Question: The typeface my client wants to use is "Courier". Courier is not installed on every computer or smartphone. When it's not there, it falls back to "Courier New". "Courier New" is a thinner typeface than "Courier" and I want the look of the page to be as consistent as possible across different OS and browsers. So I figured: if "Courier" is not installed, why not use "Courier New Bold"? See the image below:

After creating this image I got even more confused. I added some more font names to my font-family declaration in th css, to cover how the font ("Courier New Bold", that is) could be called on different OS. This is the new declaration:
'''
font-family: Courier, CourierNewPS-BoldMT, 'Courier New Bold', 'Courier New Fett', monospace;
'''
Now comes the weird part: on Chrome in Windows XP, the text is stoll rendered as thin as before. And it's the same with Mobile Safari.
What I suspect is this: both Chrome (WinXP) and Mobile Safari only check the first font I declared. They see it's "Courier". They do not have "Courier" installed so they serve "Courier New". They do not take into account the other fonts I declared in the CSS.
Sorry for this lengthy post.
You can find <URL>.
I've read about '-webkit-font-smoothing: antialiased;' and added it to the CSS but this does not solve the problem. The text still looks much thinner on Windows and iOS.
<URL> explains how Courier is displayed as Courier New on iOS and why it sucks. I'm not sure if newer versions of iOS still behave the same, though.
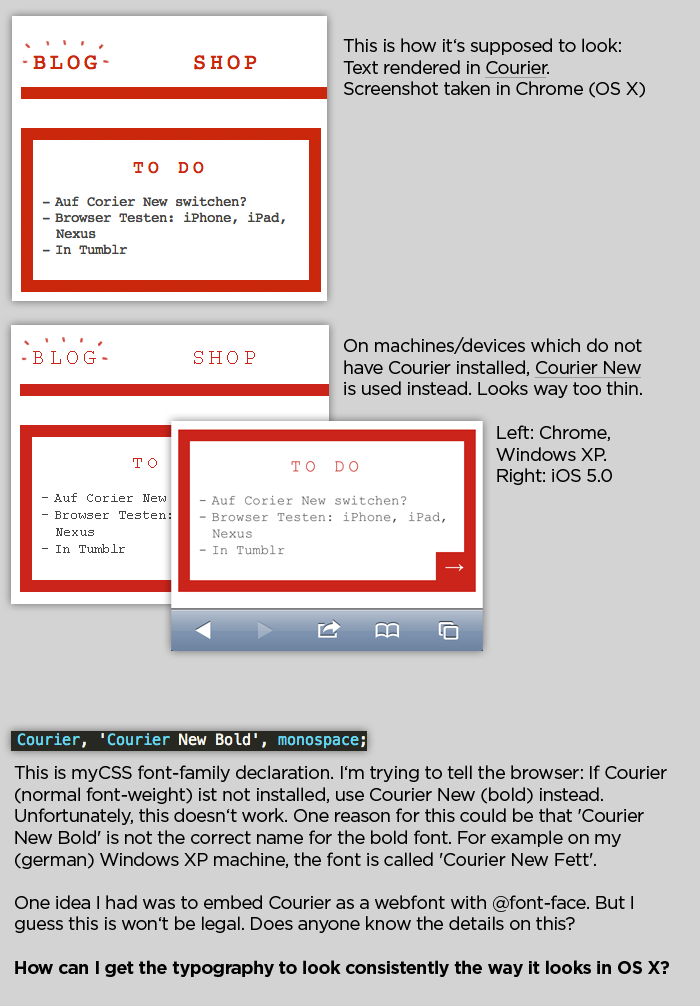
Answer: CSS lacks programming features, so you cannot express things like "use font A in normal weight if available, otherwise font B in bold weight" in CSS. Font family and font size are independent of each other, in CSS terms.
If you have checked that embedding is not allowed for Courier, check out the available free fonts created to resemble Courier. For a starter, check out
<URL>
If the client can accept some of them, you could use it with '@font face'. (I presume you have already explained to the client that Courier is about the worst choice, competing with Comic Sans, and that the visual boldness of Courier, on computers where it is still available, may be caused by its implementation as a bitmap font, which makes it look awful in large size or in high-resolution rendering. If the client still insists, a free Courier-like font is probably the simplest and technically most reliable approach.)